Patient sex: M
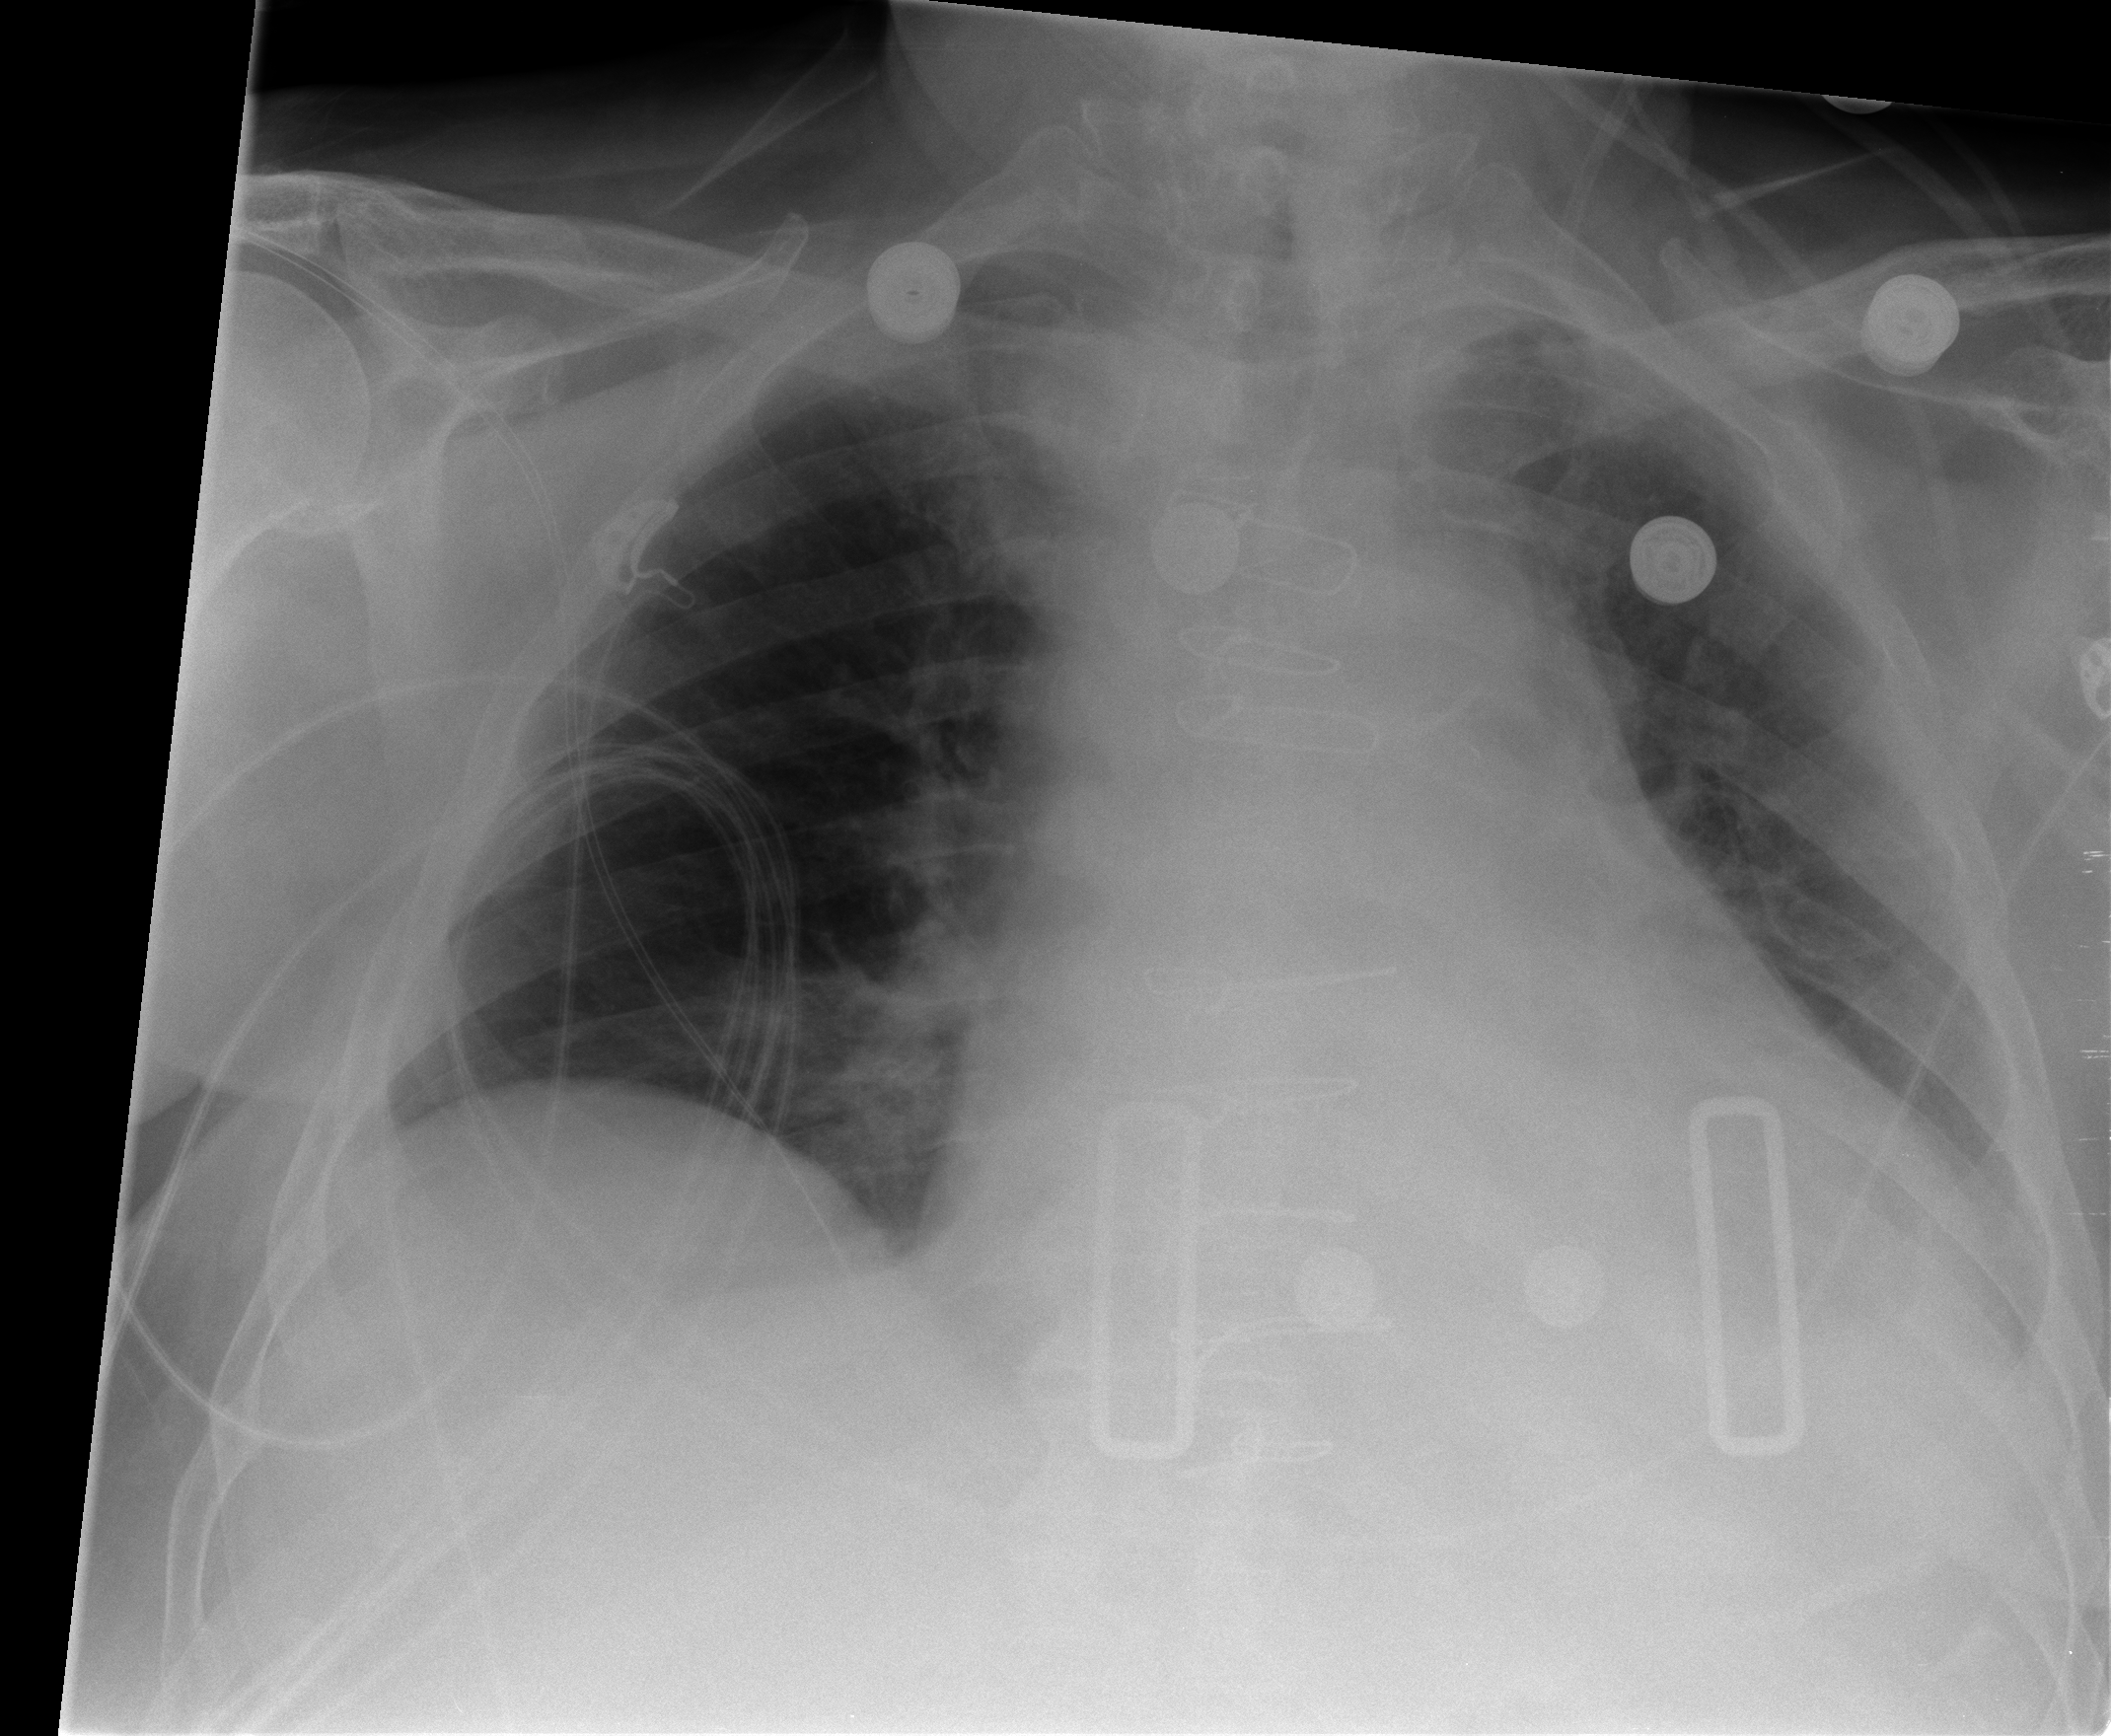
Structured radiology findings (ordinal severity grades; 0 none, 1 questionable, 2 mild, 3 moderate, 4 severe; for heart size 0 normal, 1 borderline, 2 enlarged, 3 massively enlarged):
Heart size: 3
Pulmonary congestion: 0
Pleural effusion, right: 0
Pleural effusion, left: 2
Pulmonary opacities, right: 1
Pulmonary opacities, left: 0
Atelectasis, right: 0
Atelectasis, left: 2